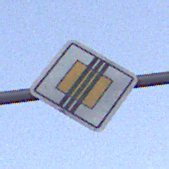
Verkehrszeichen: EndeVorfahrtsstrasse
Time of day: SunriseSunset
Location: Outdoor (RoadRail)
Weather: PartlyCloudy
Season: NotSpecified
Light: Natural